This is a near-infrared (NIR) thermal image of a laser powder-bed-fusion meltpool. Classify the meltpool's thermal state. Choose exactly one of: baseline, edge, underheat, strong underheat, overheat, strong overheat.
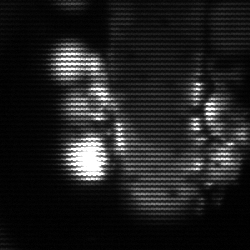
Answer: strong underheat